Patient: sex M, age 30
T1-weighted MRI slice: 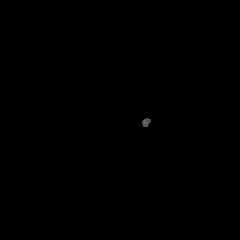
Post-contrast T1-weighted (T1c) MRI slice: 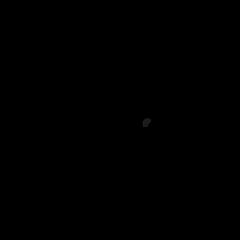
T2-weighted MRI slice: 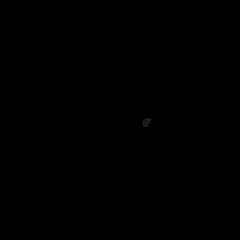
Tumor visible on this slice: no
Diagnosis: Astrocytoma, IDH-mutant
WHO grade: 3